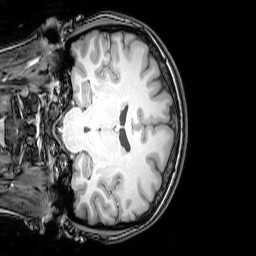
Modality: T1w
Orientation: coronal
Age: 26
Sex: female
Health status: healthy
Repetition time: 0.081 s
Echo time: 0.037 s